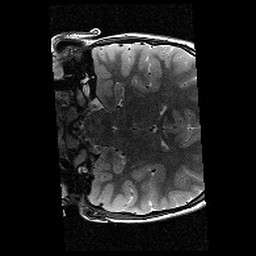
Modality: T2w
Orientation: coronal
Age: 9
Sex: female
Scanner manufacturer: siemens
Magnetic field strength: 3 T
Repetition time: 9.23 s
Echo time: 0.067 s